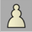
Piece: wP